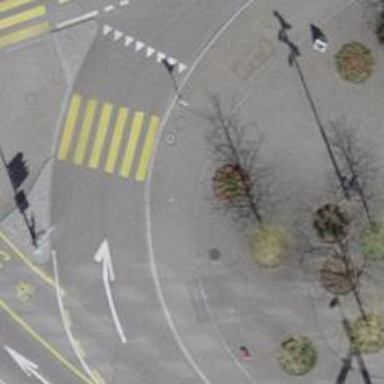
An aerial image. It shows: Kerb barrier.